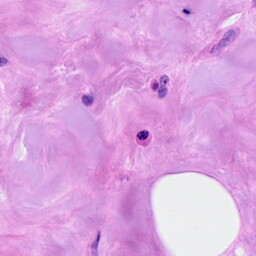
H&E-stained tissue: Breast